Aerial crown-view tile of a tropical tree (Barro Colorado Island, Panama), acquired 20250512:
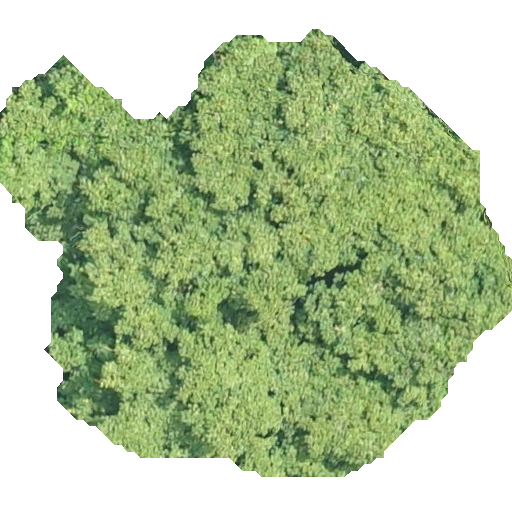
Species: Tachigali panamensis
GBIF accepted scientific name: Tachigali panamensis
Crown area: 240.288 m²